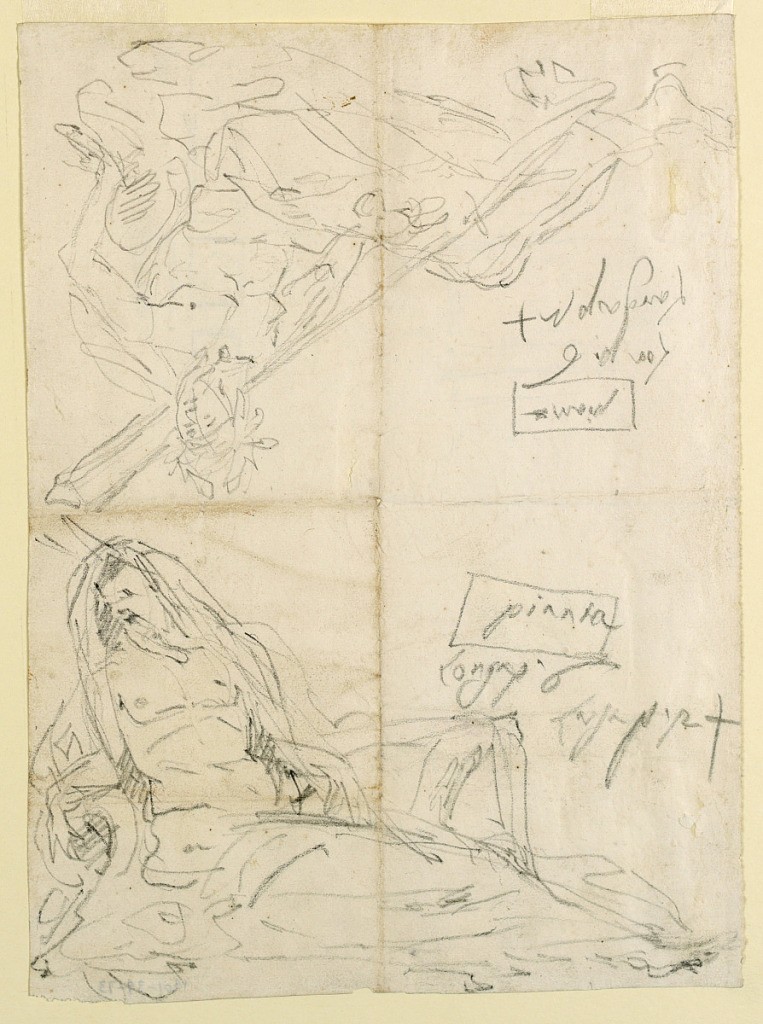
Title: Two Sketches of River Gods
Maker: Giovanni Battista Tiepolo, Italian, 1692 - 1770
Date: ca. 1750
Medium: Crayon on paper
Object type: Drawing
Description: A younger and older river god shown as counterparts leaning against jars.